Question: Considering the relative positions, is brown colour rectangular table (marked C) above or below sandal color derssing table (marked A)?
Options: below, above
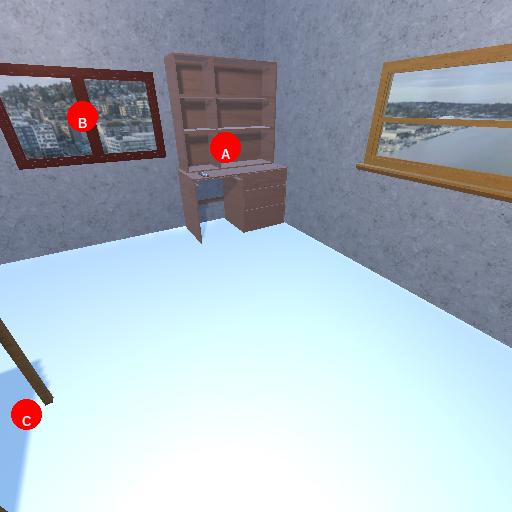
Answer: below